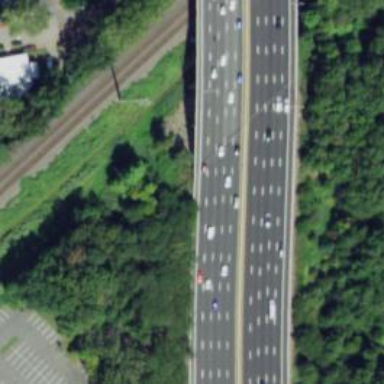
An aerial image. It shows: Bridge on urban freeway/expressway motorway.